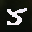
Label: 5